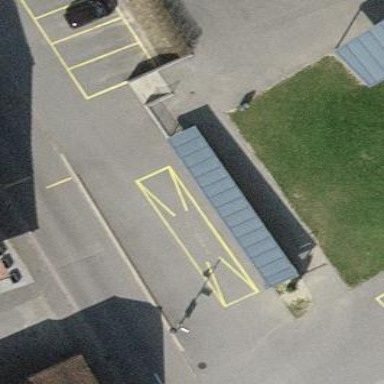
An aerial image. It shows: Bicycle parking facility.